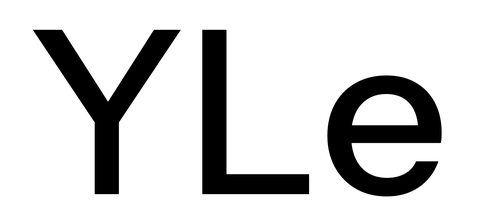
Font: InstrumentSans_Medium